Question: The "obvious" answer is to use the line-height CSS rule, but this code (where I do use that):
'''
private void GenerateSection7()
{
var headerFirstPart = new Label
{
CssClass = "finaff-webform-field-label",
Text = "<h2><strong>Section 7: Submit Information </strong></h2>"
};
headerFirstPart.Style.Add("display", "inline-block");
headerFirstPart.Style.Add("white-space", "pre");
headerFirstPart.Style.Add("line-height", "20%");
var headerSecondPart = new Label
{
CssClass = "finaff-webform-field-label",
Text = " (This payment is subject to post audit review by Financial Affairs)"
};
headerSecondPart.Style.Add("display", "inline-block");
headerFirstPart.Style.Add("line-height", "20%");
this.Controls.Add(headerFirstPart);
this.Controls.Add(headerSecondPart);
var submissionInstructions = new Label
{
CssClass = "finaff-webform-field-label",
Text = "<h4>Submit completed and approved form to Mail stop: FAST/AP Office</h4>"
};
this.Controls.Add(submissionInstructions);
}
'''
...produces this result:

As you can see, the Cumberland gap could fit between these two lines. I started with 80% and kept reducing the percentage, but it makes no difference - 20% is no better than 50% (which was no better than 80%).
How can I cinch up the "play" between the lines?
## UPDATE
Spurred on by oriol and quinnuendo, I changed my code to this:
'''
private void GenerateSection7()
{
var headerFirstPart = new Label
{
CssClass = "finaff-webform-field-label",
Text = "<h2><strong>Section 7: Submit Information </strong></h2>"
};
headerFirstPart.Style.Add("display", "inline-block");
headerFirstPart.Style.Add("white-space", "pre");
//headerFirstPart.Style.Add("line-height", "20%");
headerFirstPart.Style.Add("margin", "0");
var headerSecondPart = new Label
{
CssClass = "finaff-webform-field-label",
Text = " (This payment is subject to post audit review by Financial Affairs)"
};
headerSecondPart.Style.Add("display", "inline-block");
//headerSecondPart.Style.Add("line-height", "20%");
headerFirstPart.Style.Add("margin", "0");
this.Controls.Add(headerFirstPart);
this.Controls.Add(headerSecondPart);
var submissionInstructions = new Label
{
CssClass = "finaff-webform-field-label",
Text = "<h4>Submit completed and approved form to Mail stop: FAST/AP Office</h4>"
};
submissionInstructions.Style.Add("margin", "0");
this.Controls.Add(submissionInstructions);
}
'''
...but it still generates exactly the same page (with the Grand Canyon between the last two lines preventing Evel Kneivel from safely traversing the expanse).
Note: I tried both "0" (as shown above) and "0px" as the margin values, and the results are identical either way.
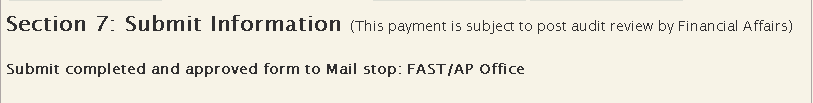
Answer: Line height is not the problem here. The problem is the space between the elements, which is controlled by the 'margin' properties.
These tend to be preset to some values that allow for "normal" text flow, so you will have space before and after a heading and around paragraphs for instance.
Headings have various amounts of 'margin-top' and 'margin-bottom' depending on the level of the heading (h2 will have more than an h4). For instance it is "1em" sometimes (the width of a capital M in the current font).
So you will want to reduce these, or set them to 0 directly and experiment from there. The margins need to be set for the actual headings (h4, h2, or whatever) not for the containing element, they will inherit it. For initial experiments you can try to just apply everything directly in the code, something like '<h4 style='margin:0px'> ....'. For a proper solution you would want to define actual CSS sheets for the particular case with introducing classes into the heading or in some surrounding div or an analogue.
In some cases you may also need to check out the 'padding' property to fully control the spacings.